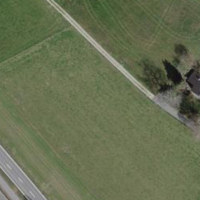
EUNIS habitat code: 55
Species observed at this site:
Trifolium pratense
Papaver rhoeas
Ranunculus repens